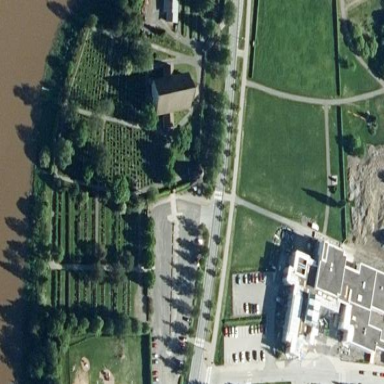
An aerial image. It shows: Religious area with graveyard.